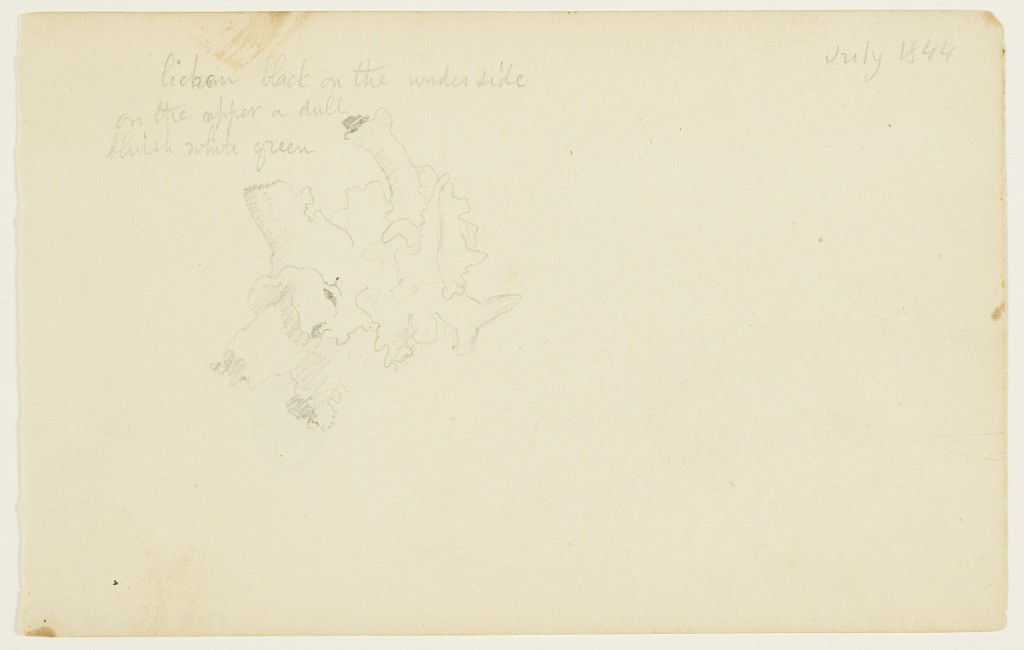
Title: Lichen, Catskill, New York
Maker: Frederic Edwin Church, American, 1826–1900
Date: July 1844
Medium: Graphite on white wove paper
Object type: drawing
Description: Botanical sketch showing a close look at a mass of lichen. With its inconsistent, undulating forms, it appears as some kind of writhing amoeba or nebulous alien lifeform. The lichen is predominatly shaded on the left, suggesting a source of light at right.